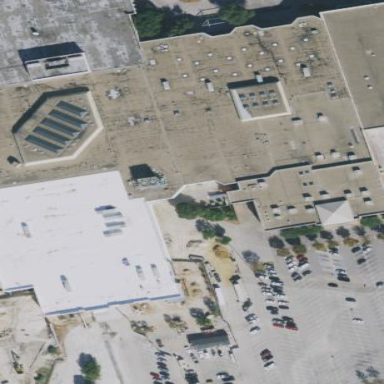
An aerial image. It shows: Retail building.